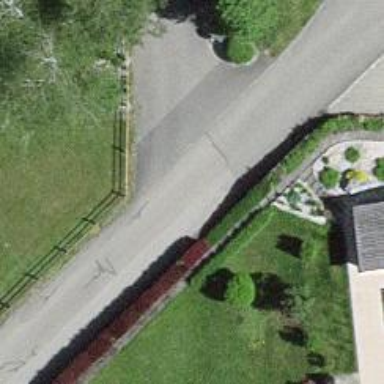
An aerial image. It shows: Fence.